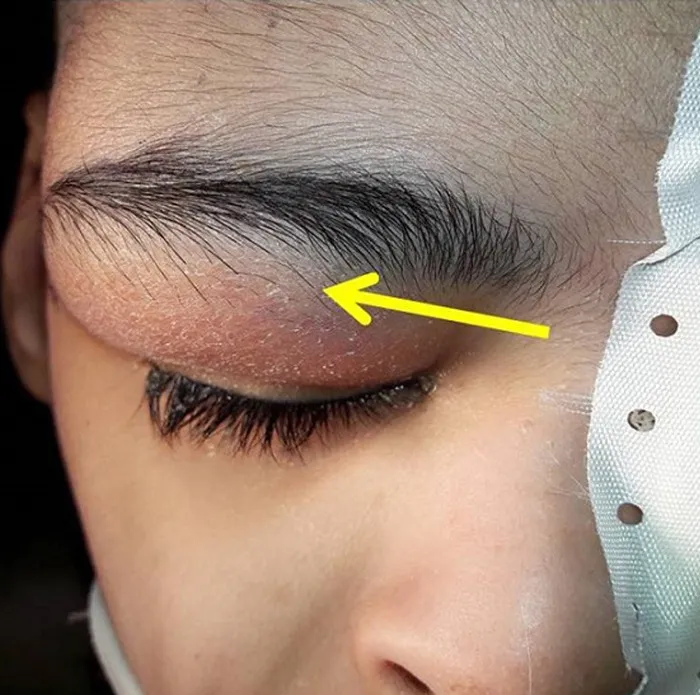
pre-operative image showing the eyelid tumefaction.
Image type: medical_photograph (skin_photograph)